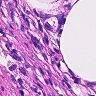
Metastatic tissue present: no